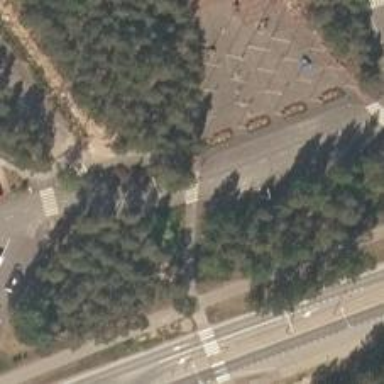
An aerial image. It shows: Zebra crossing on the road.